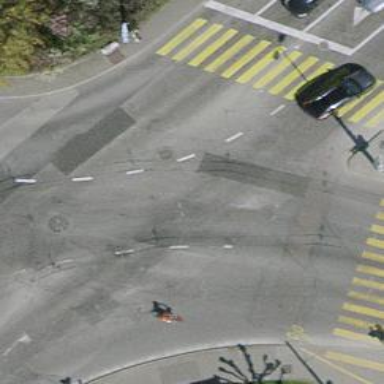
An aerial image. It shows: Road with traffic signals.